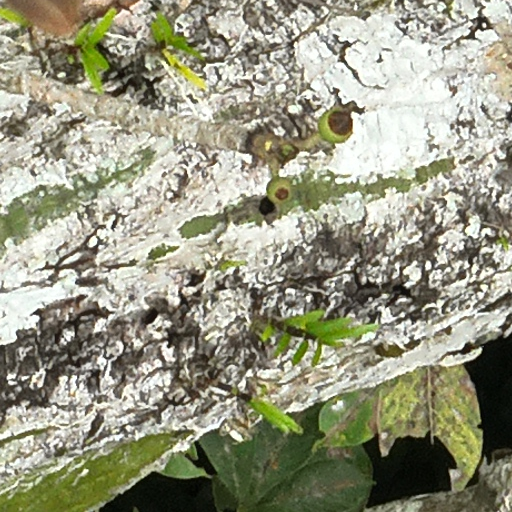
Species: Pseudobombax septenatum
GBIF accepted scientific name: Pseudobombax septenatum
Crown area (m\u00b2): 356.3